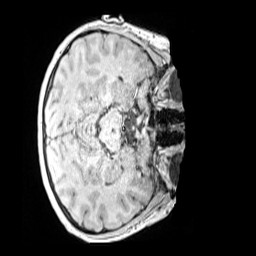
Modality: MP2RAGE
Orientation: axial
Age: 12
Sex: female
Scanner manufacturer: siemens
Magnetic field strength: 3 T
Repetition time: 4 s
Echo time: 0.00299 s